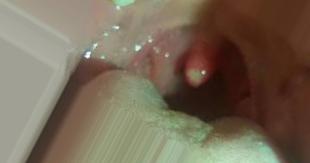
Condition: Mouth Ulcer